Field crop: maize
Growth stage: 1
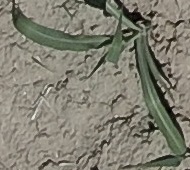
Species: sorghum